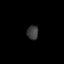
Tissue: prostate
Cell type: Fibroblasts
Senescence score: 0.7373
Nuclear area (px): 157
Mean DAPI intensity: 60.42